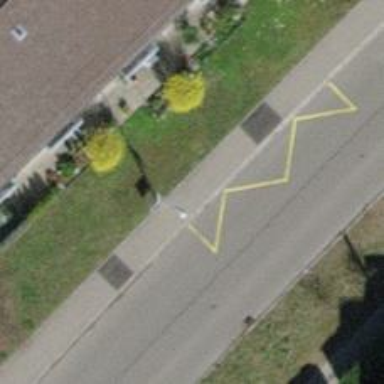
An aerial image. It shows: Bus stop with platform for public transport.